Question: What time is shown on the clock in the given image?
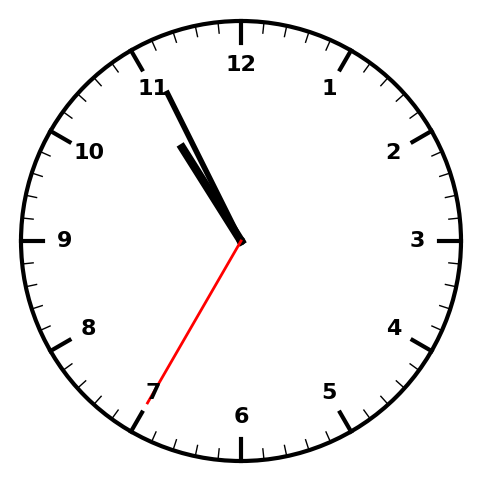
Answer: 10:55:35